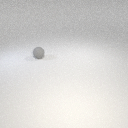
small gray rubber sphere